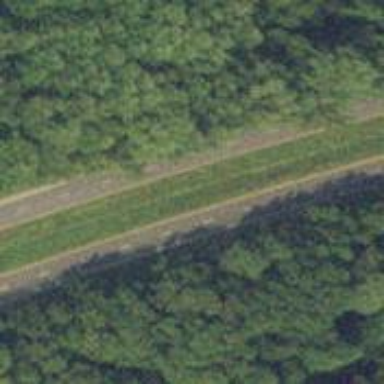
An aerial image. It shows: Asphalt trunk highway classified as expressway.